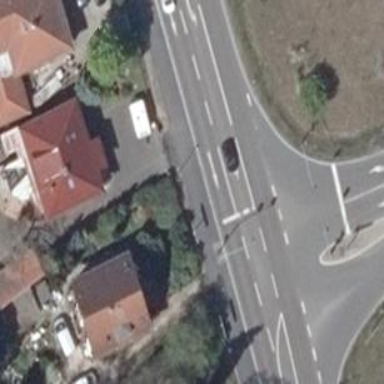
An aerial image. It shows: Asphalt secondary road with opposite track cycleway.